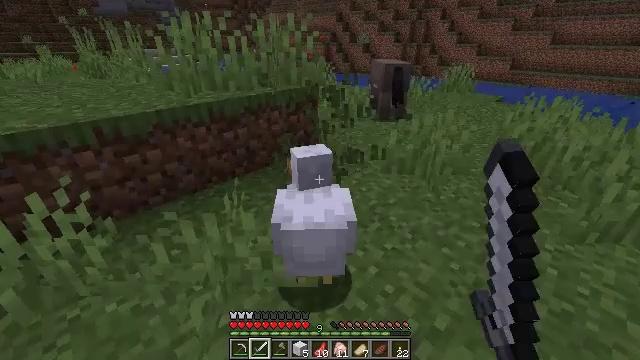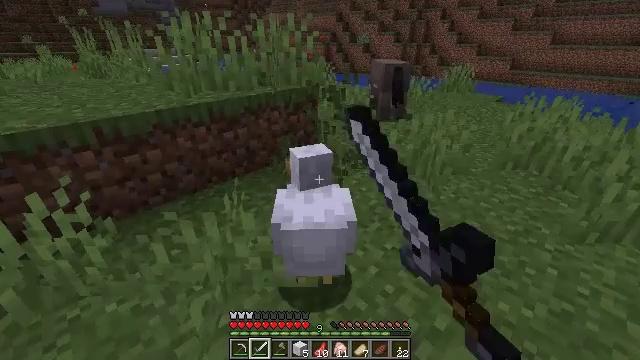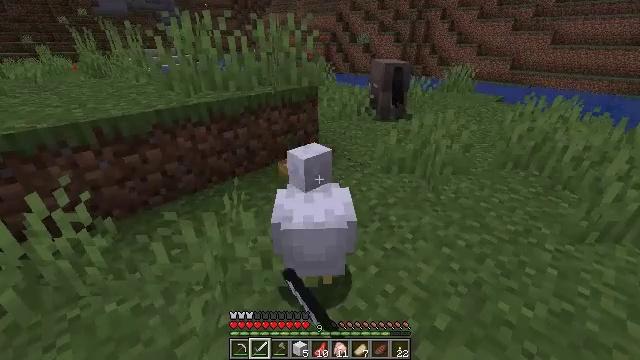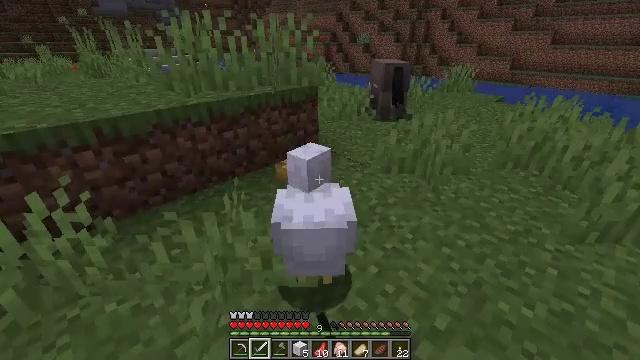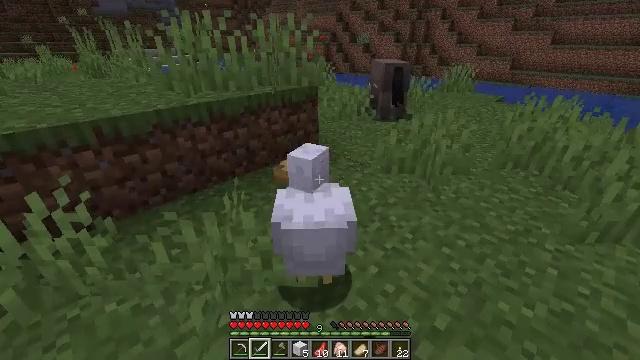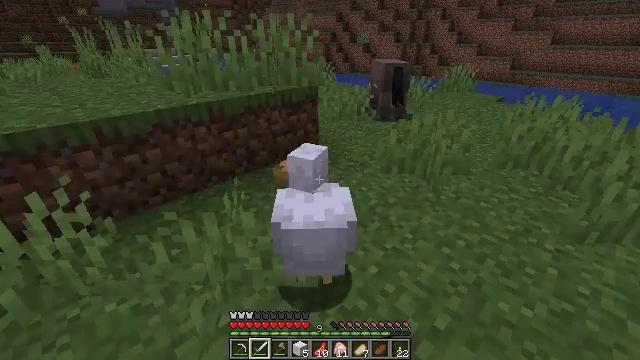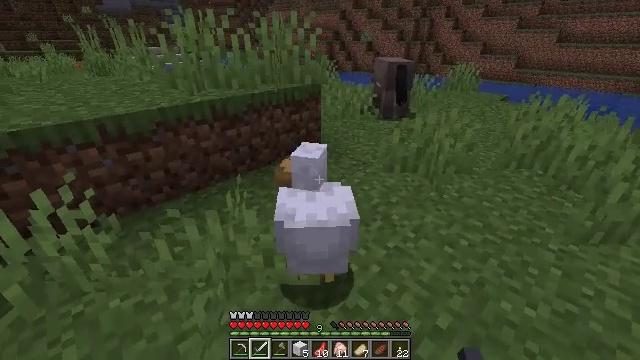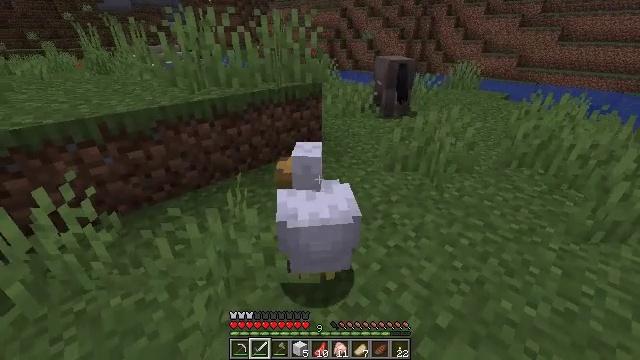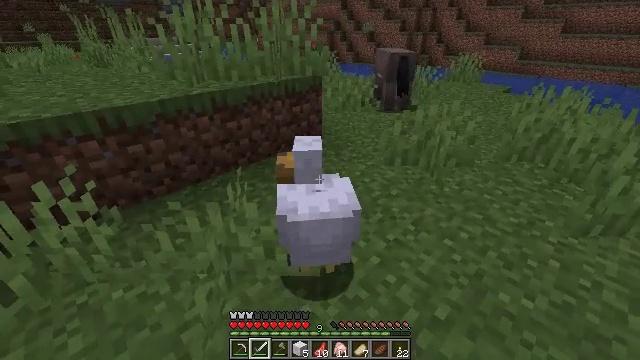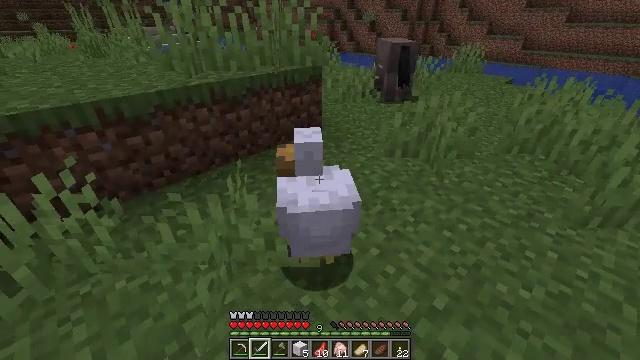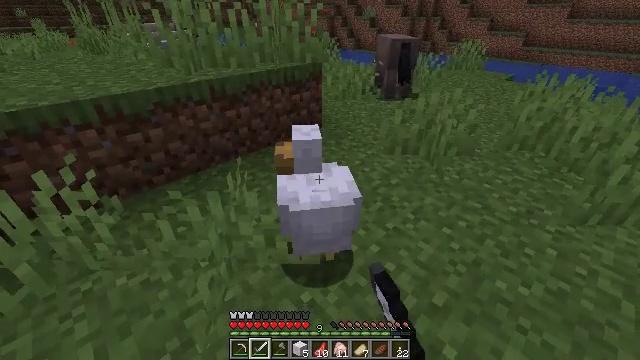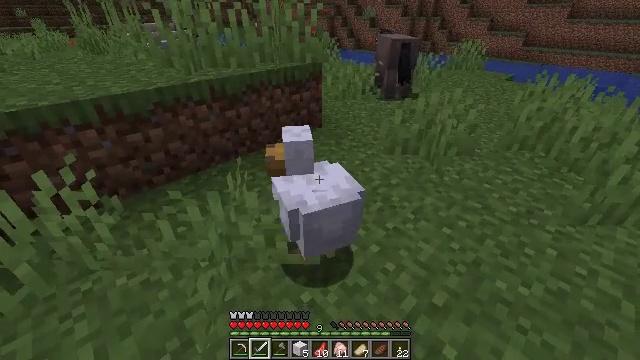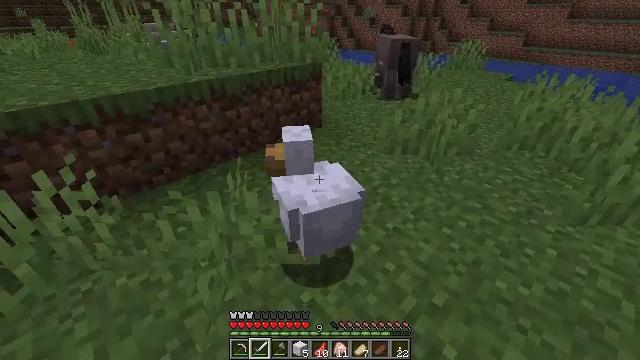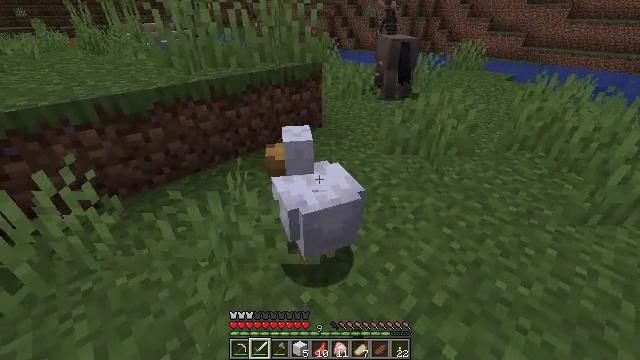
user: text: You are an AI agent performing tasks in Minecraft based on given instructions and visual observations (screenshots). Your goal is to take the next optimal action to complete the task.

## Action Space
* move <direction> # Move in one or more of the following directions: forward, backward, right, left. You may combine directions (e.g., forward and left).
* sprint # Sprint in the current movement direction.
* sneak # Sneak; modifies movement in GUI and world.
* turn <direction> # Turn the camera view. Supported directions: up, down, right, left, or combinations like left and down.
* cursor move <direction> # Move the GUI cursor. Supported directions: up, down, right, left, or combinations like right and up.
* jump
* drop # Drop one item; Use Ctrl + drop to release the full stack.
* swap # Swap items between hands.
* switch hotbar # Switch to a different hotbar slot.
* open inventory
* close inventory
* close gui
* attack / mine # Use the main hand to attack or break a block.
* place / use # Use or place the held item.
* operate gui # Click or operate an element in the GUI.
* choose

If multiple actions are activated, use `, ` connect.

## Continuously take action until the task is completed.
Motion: motion action
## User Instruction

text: Kill mobs.
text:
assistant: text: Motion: attack / mine
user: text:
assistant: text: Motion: no_op
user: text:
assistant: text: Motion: no_op
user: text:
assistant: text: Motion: no_op
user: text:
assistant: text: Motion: no_op
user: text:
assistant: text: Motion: no_op
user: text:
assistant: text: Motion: no_op
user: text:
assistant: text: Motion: turn down
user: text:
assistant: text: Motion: turn down, attack / mine
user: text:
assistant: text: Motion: attack / mine
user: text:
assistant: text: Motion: no_op
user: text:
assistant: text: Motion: no_op
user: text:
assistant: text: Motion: no_op
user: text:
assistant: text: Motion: no_op